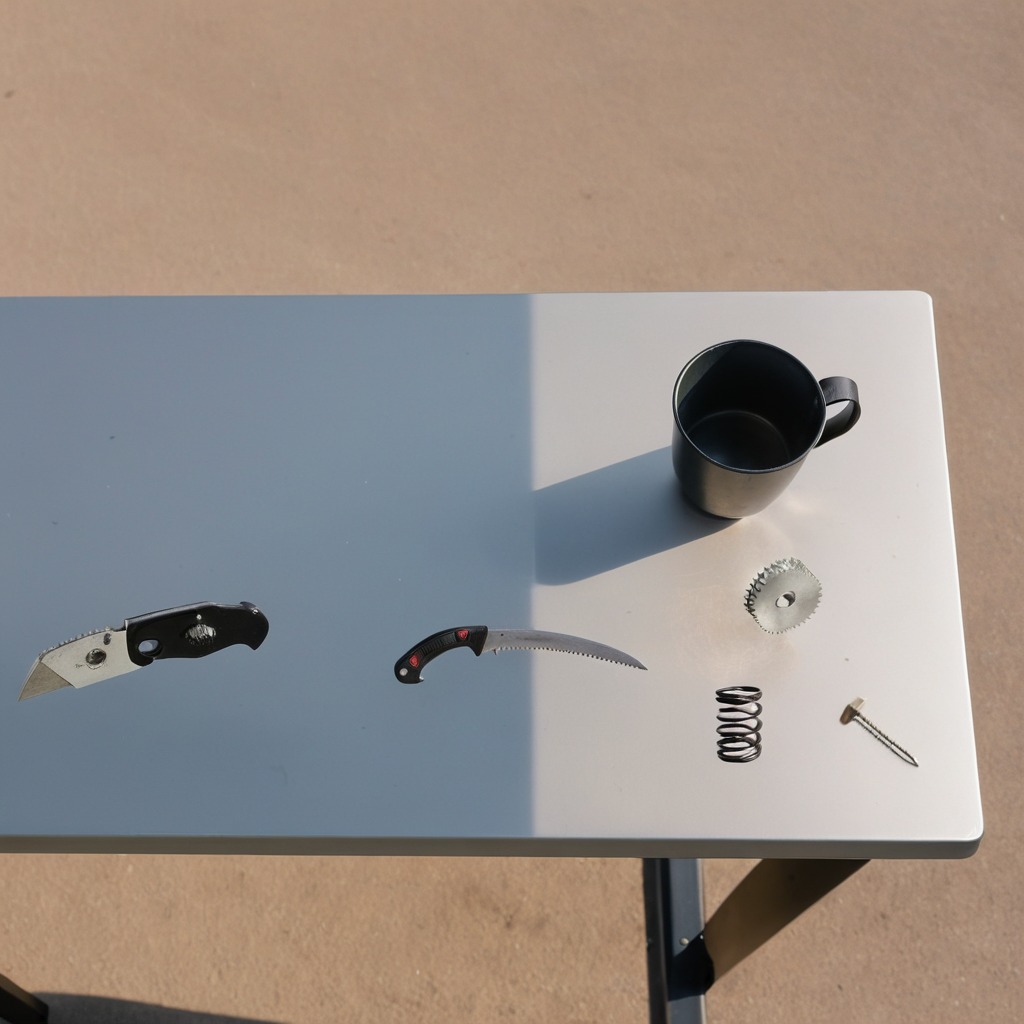
A steel gear with teeth, a utility knife, an iron nail, a coiled metal spring, and a handheld metal saw are lying on the utility table.